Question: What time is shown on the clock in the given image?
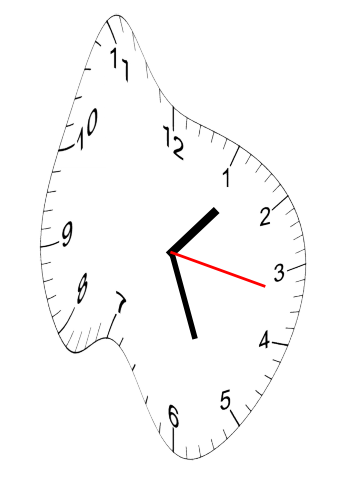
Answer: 01:26:17